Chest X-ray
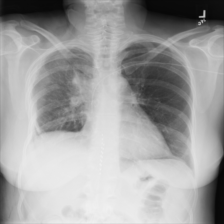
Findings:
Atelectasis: negative
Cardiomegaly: negative
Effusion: negative
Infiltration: negative
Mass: negative
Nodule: negative
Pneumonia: negative
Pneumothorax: negative
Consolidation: negative
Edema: negative
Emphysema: negative
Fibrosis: positive
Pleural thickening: negative
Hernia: negative